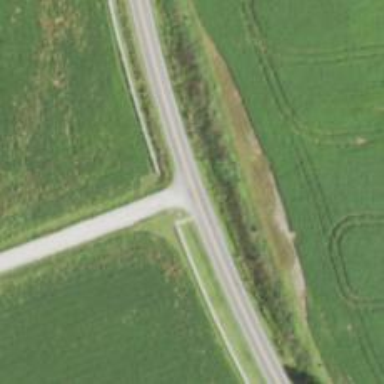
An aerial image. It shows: Secondary road with asphalt surface.